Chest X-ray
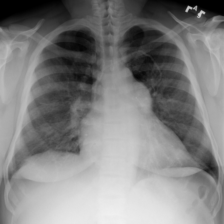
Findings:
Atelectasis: negative
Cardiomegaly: positive
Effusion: negative
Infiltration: negative
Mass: negative
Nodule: negative
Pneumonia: negative
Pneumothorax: negative
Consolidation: negative
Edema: negative
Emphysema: negative
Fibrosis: negative
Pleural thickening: negative
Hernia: negative